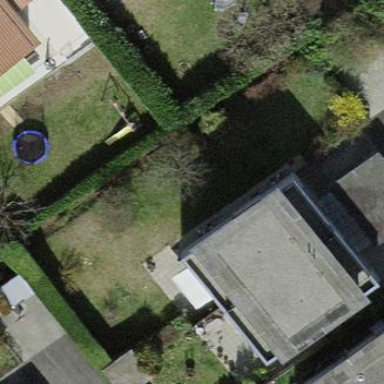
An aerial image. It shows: Garden surrounded by fence.